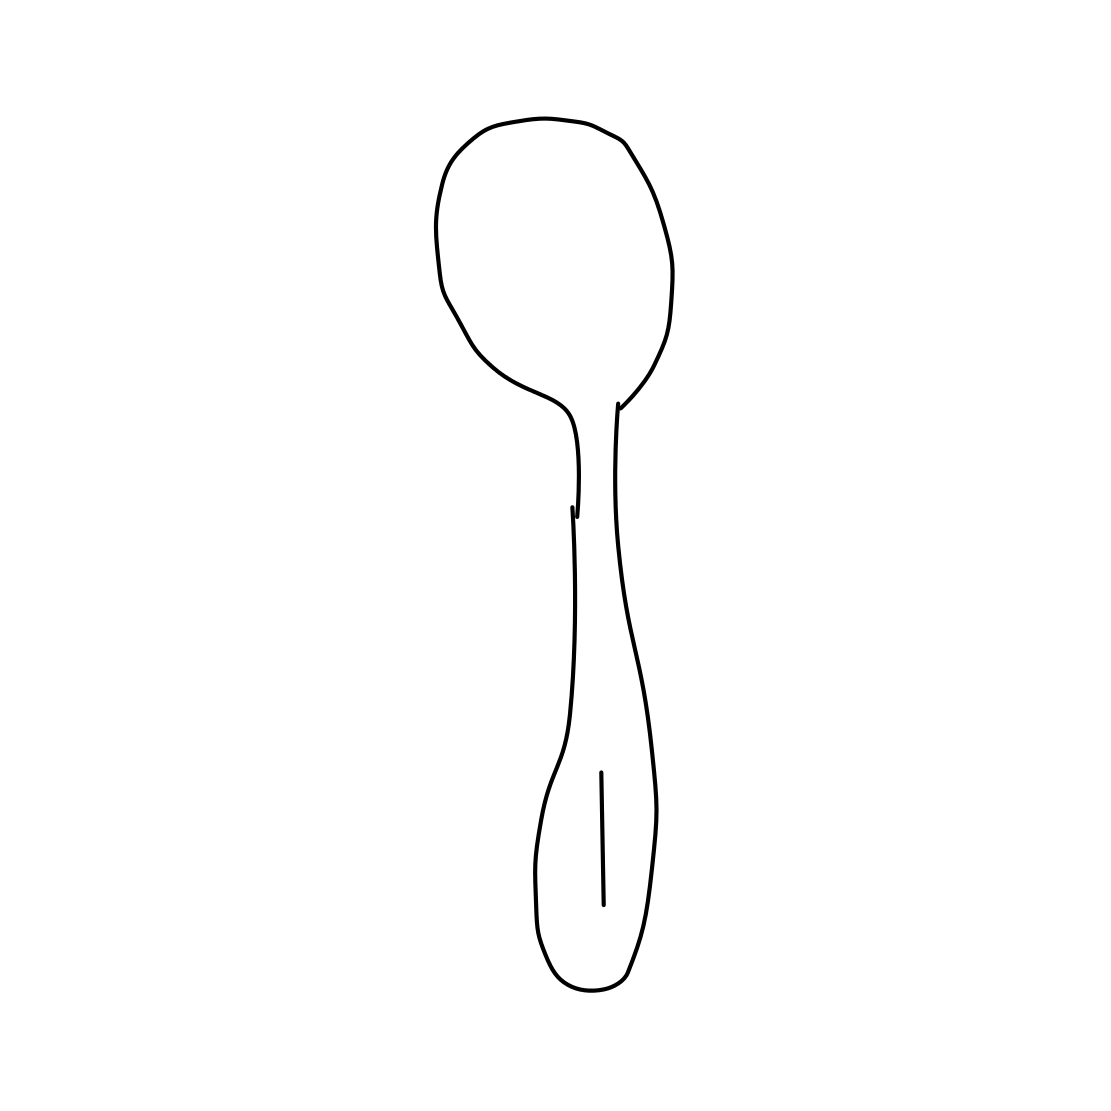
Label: spoon